Question: Im trying to install a DotNetNuke website(Version 7.01) .
Here is what i have accomplished till now.
1. Downloaded install version of DNN 7.01
2. Unzipped the DNN to a folder(foldername=dnntest) in my wwwroot folder.
3. Created a database of the same name(dnntest) in sql server 2008.
Now when i try to install the website it throws up this following error.

I followed <URL> for the installation.
'''
IIS 8
DNN version 7.01.02 Community edition
Sql server 2008(64-bit version)
Windows 8
'''
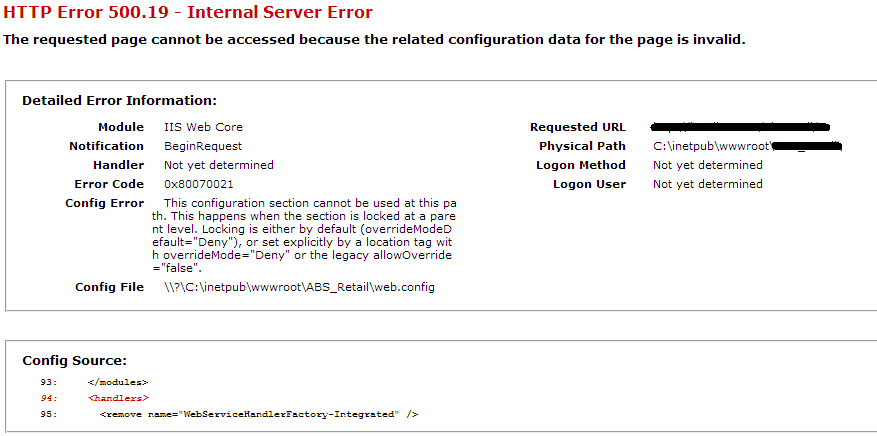
Answer: For DNN 7 you need to have ASP.Net 4.0 installed on IIS. Please check it.